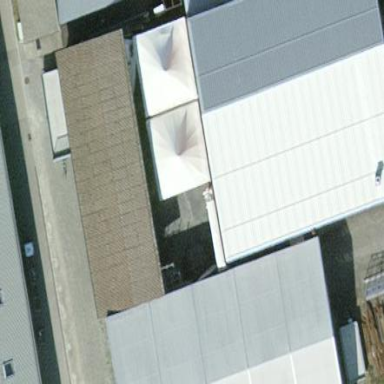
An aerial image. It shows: Industrial building.